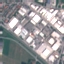
Land use / land cover: Industrial